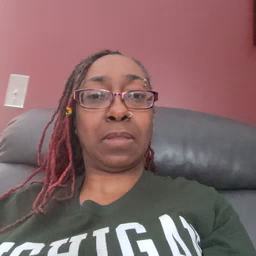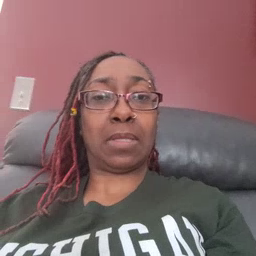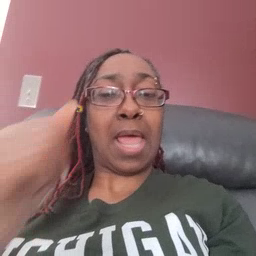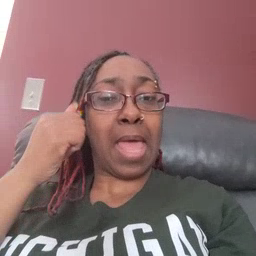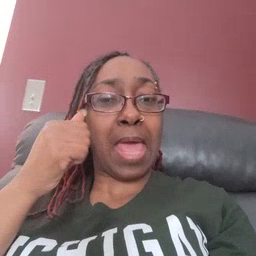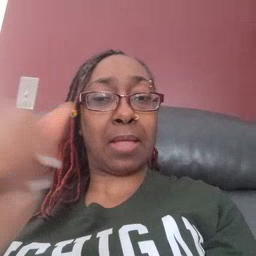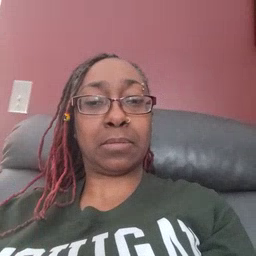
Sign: aunt